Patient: sex M, age 70
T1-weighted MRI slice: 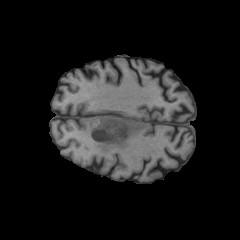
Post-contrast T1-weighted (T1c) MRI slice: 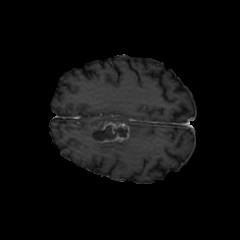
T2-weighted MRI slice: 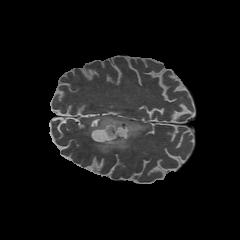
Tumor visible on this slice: yes
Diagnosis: Glioblastoma, IDH-wildtype
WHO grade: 4